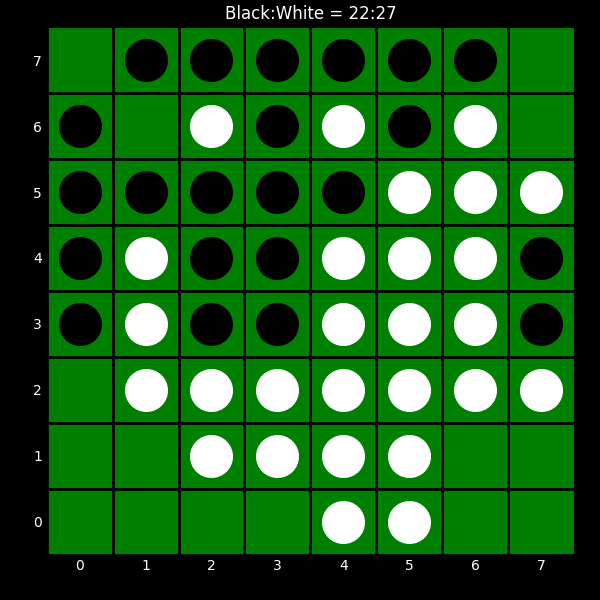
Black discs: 22
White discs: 27